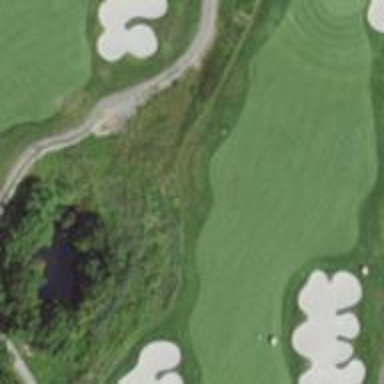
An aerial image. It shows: Grassy area designated as golf fairway.